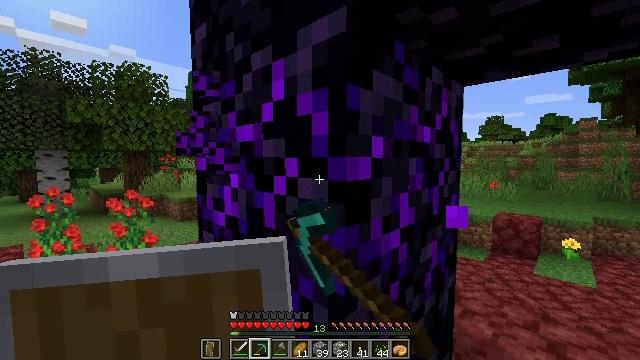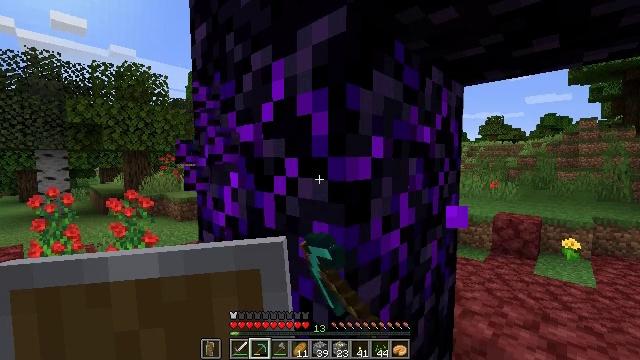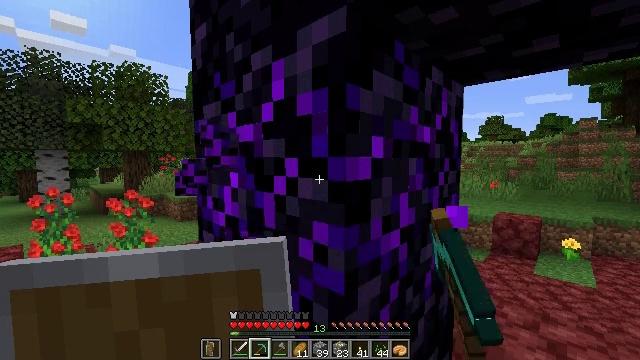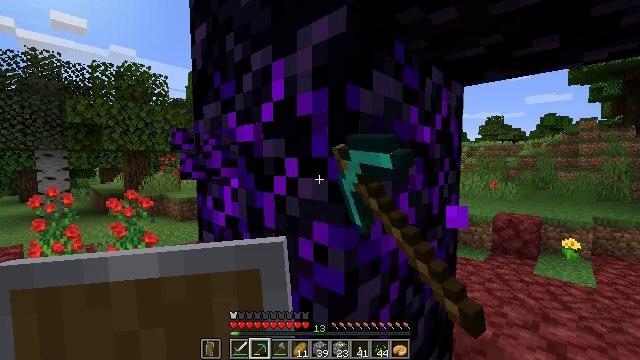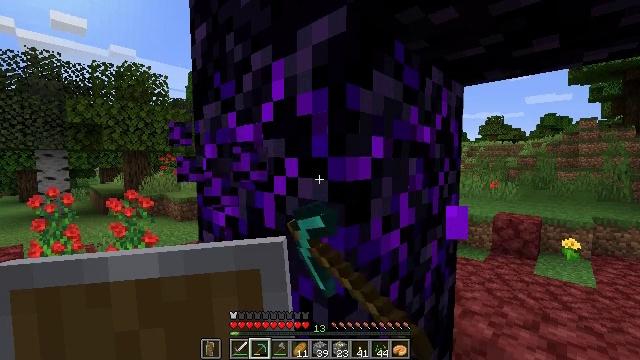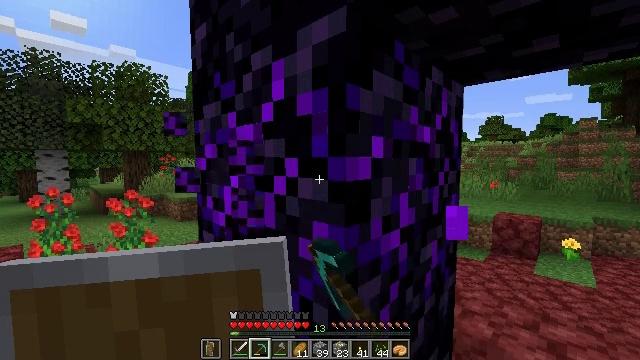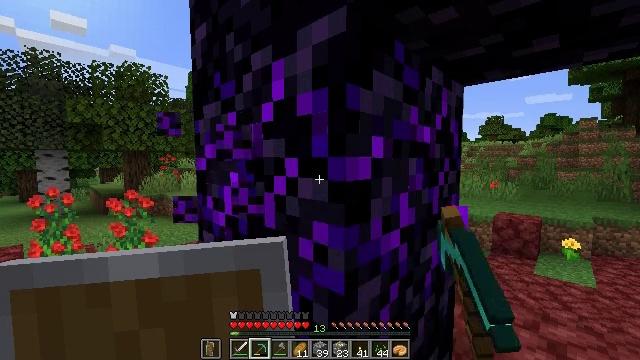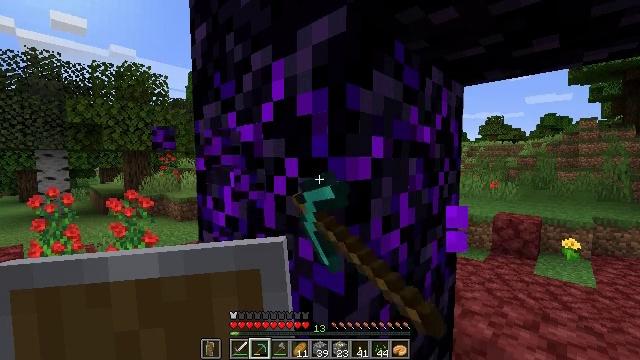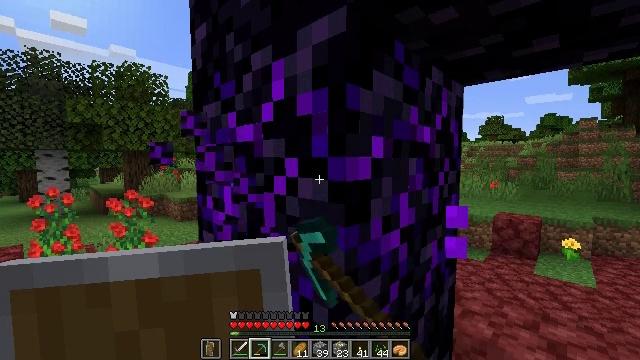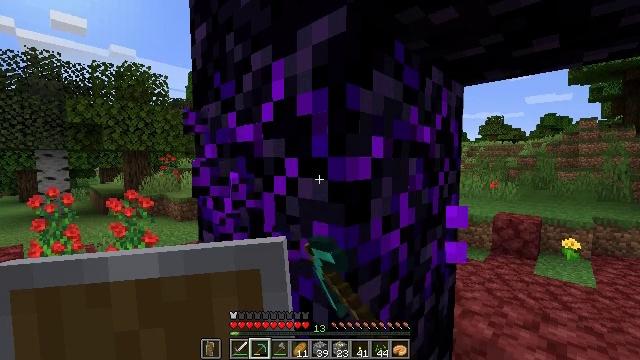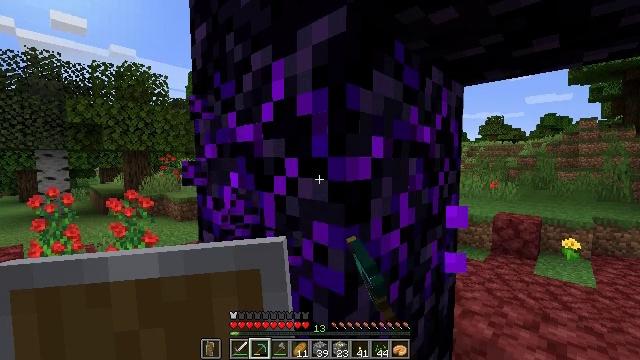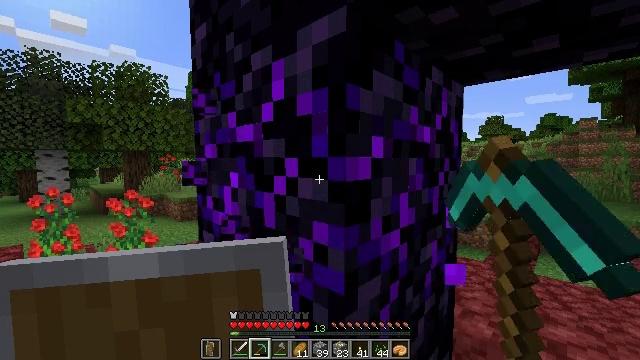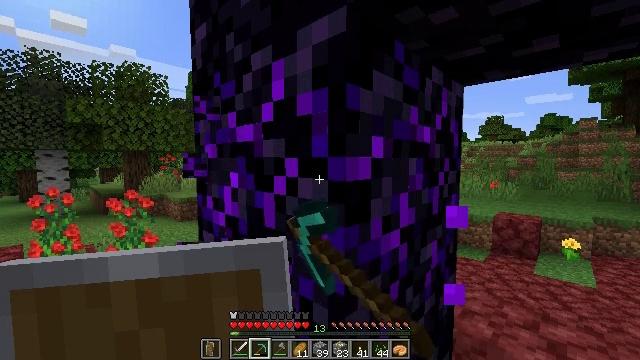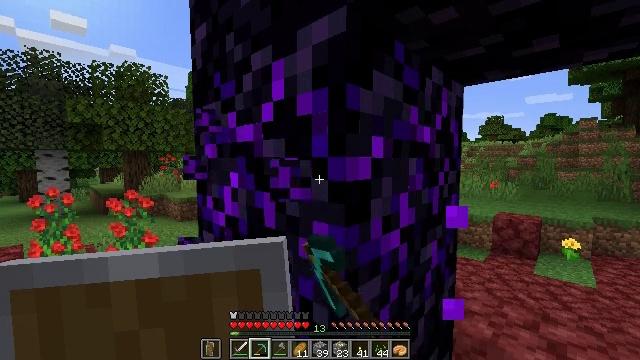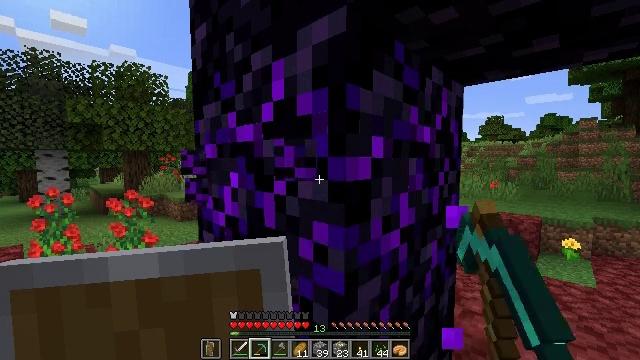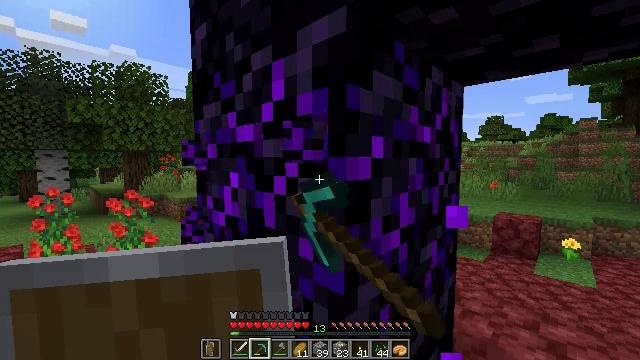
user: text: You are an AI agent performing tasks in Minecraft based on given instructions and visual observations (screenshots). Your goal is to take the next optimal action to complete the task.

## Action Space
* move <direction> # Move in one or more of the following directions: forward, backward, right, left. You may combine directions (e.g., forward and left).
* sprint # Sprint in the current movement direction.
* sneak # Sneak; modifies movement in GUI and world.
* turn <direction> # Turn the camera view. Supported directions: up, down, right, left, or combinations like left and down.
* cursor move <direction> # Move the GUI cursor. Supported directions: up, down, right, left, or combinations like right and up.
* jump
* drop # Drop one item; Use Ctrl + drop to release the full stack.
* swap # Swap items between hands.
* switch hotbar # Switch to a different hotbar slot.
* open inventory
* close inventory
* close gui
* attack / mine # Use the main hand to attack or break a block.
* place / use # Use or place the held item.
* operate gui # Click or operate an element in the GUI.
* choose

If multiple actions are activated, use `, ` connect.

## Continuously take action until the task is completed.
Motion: motion action
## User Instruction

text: Use a pickaxe to gather crying obsidian.
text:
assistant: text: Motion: attack / mine
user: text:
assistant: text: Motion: attack / mine
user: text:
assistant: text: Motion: attack / mine
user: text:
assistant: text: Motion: attack / mine
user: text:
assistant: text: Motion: attack / mine
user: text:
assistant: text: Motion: attack / mine
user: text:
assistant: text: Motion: attack / mine
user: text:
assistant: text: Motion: attack / mine
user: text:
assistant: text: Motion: attack / mine
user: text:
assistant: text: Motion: attack / mine
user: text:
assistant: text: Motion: attack / mine
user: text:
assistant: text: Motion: attack / mine
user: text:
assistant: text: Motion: attack / mine
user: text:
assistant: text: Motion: attack / mine
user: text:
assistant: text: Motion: attack / mine
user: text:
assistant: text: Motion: attack / mine
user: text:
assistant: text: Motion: attack / mine
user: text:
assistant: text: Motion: attack / mine
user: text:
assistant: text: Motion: attack / mine
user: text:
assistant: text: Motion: attack / mine
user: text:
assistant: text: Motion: attack / mine
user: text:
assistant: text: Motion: attack / mine
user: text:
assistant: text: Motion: attack / mine
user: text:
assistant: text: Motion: attack / mine
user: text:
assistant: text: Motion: attack / mine
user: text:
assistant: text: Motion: attack / mine
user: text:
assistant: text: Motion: attack / mine
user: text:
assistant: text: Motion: attack / mine
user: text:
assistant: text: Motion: attack / mine
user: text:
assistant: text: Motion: attack / mine